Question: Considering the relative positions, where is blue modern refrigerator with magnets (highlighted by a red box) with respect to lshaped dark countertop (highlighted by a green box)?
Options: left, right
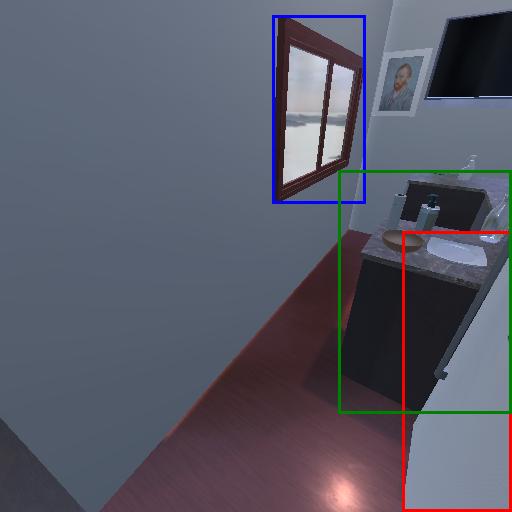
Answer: left